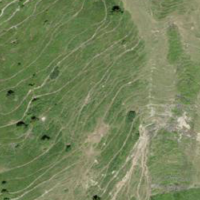
EUNIS habitat code: 26
Species observed at this site:
Prunella modularis
Nucifraga caryocatactes
Oenanthe oenanthe
Turdus torquatus
Betula pendula